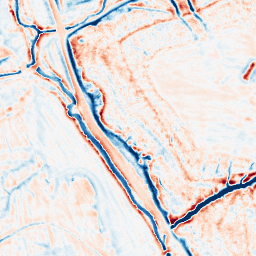
Category: edge_preserving
Decomposition family: bilateral
Decomposition parameters: d: 15
sigma_color: 100
sigma_space: 50
Upsampling method: quadratic
Upsampling parameters: scale: 2
Upsampling scale: 2